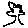
Label: tree